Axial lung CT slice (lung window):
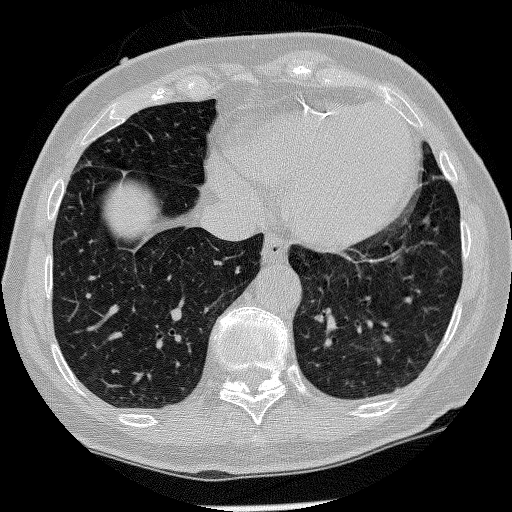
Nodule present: no